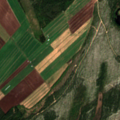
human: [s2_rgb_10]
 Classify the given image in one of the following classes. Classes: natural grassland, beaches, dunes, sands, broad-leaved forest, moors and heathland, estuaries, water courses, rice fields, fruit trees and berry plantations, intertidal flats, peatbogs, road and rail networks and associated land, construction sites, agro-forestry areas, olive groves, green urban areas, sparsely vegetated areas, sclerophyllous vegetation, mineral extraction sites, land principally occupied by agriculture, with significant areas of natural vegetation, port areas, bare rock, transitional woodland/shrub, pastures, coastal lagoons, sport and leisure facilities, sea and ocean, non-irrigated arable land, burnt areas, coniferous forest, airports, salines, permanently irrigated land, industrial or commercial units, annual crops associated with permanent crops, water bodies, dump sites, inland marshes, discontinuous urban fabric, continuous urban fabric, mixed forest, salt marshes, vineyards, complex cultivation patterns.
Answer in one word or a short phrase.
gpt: non-irrigated arable land, coniferous forest, mixed forest, transitional woodland/shrub